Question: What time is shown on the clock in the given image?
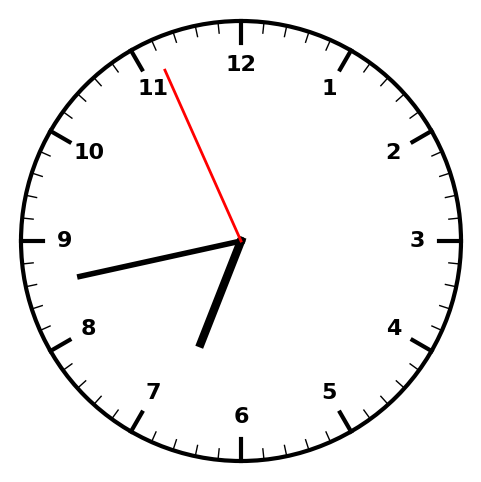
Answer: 06:42:56